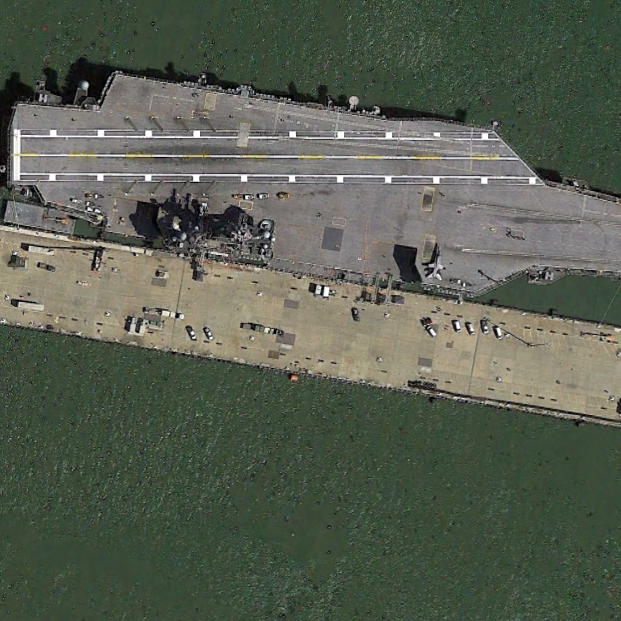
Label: aircraft_carrier